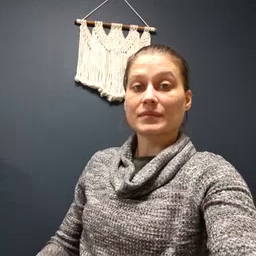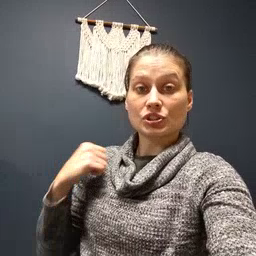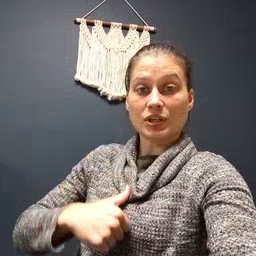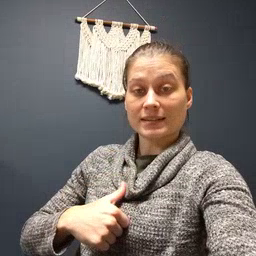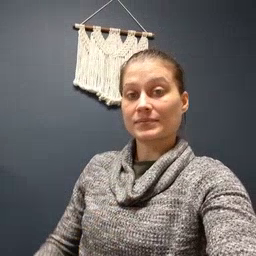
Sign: jacket